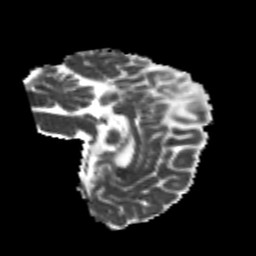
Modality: MD
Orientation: sagittal
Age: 21
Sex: female
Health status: healthy
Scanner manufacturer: philips
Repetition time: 7.389 s
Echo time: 0.08599 s